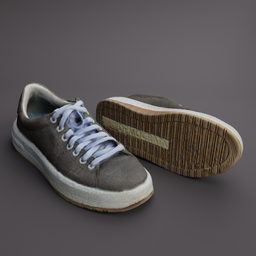
Label: people